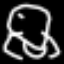
Label: frog